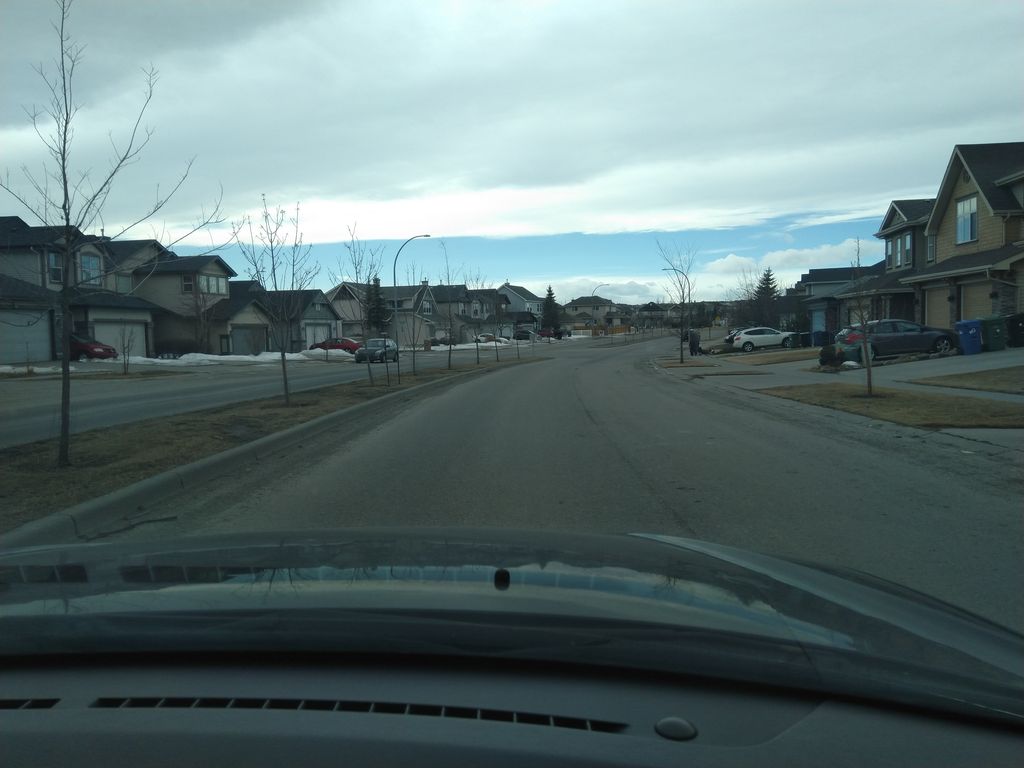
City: calgary